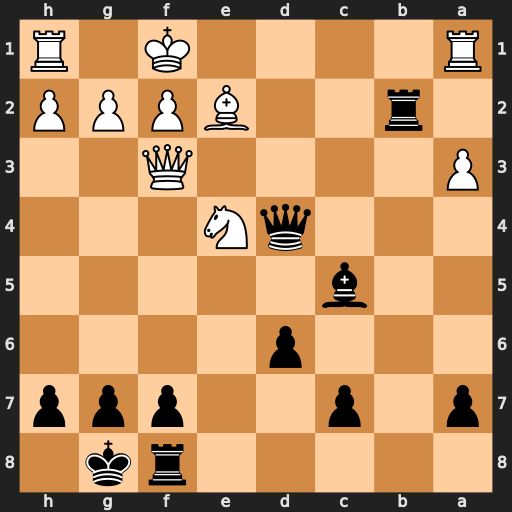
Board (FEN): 5rk1/p1p2ppp/3p4/2b5/3qN3/P4Q2/1r2BPPP/R4K1R
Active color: b
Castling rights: -
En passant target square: -
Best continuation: Re8 Nxc5 Rbxe2